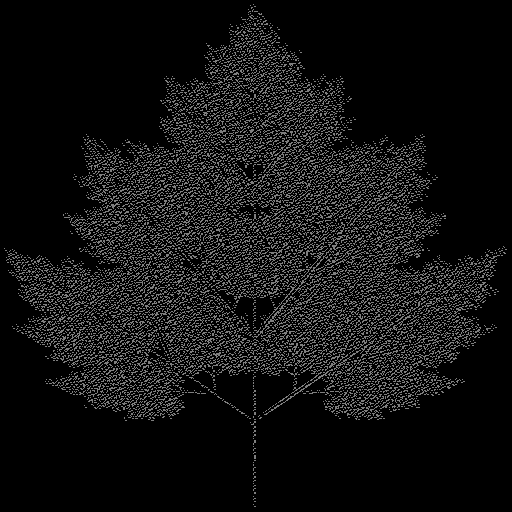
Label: tree